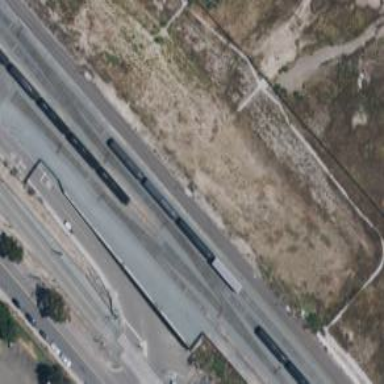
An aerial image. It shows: Railway yard.